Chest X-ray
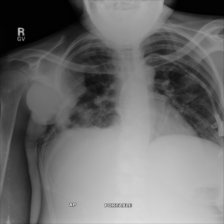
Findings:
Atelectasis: positive
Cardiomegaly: negative
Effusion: negative
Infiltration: negative
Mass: positive
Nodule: negative
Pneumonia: negative
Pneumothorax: negative
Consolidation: positive
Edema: negative
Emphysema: negative
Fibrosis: negative
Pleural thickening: negative
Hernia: negative